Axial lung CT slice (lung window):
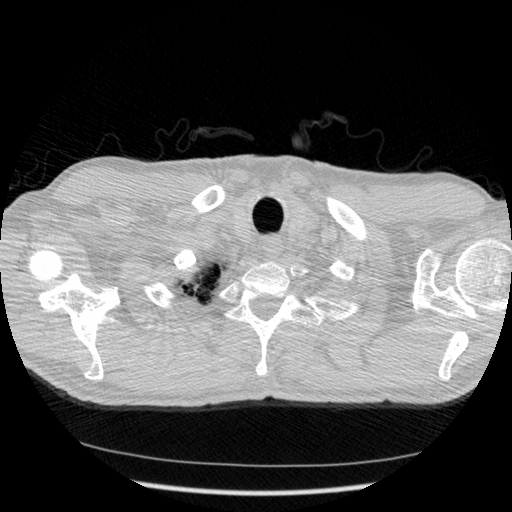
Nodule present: no